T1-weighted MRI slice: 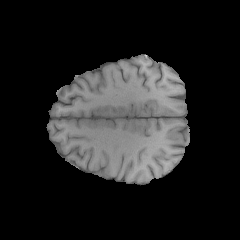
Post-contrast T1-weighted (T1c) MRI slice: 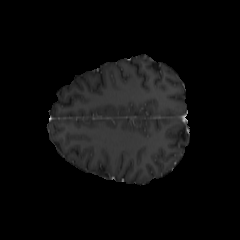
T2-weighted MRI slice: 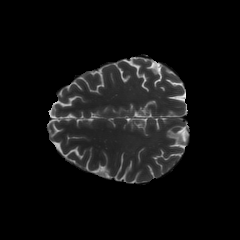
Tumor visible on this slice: no